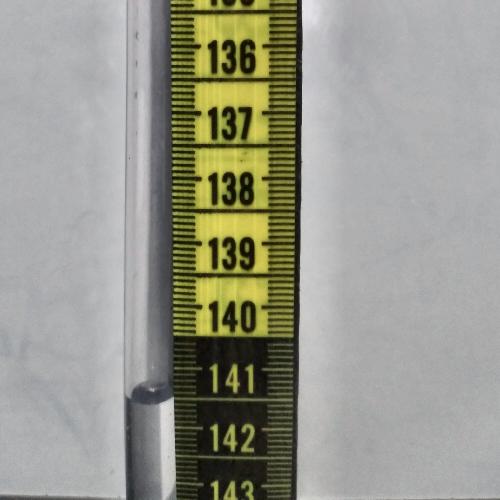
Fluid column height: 141.5 cm